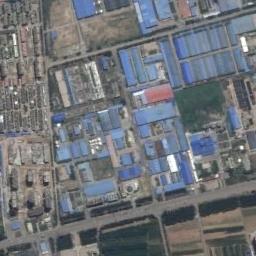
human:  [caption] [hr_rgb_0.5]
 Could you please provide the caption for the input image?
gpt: There are many paths around the industrial area .

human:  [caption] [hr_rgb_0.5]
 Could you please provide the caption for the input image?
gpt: The industrial area has lots of blue workshops and some other colors of workshops and some roads go through the industrial area .

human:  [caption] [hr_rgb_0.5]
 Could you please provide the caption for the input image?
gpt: There are many houses of different shapes and sizes in the industrial zone .

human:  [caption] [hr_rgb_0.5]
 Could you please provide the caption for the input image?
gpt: There are neatly planned factories and roads in an industrial area, And there are green space and free land .

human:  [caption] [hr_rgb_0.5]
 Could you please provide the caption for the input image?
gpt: There are many blue buildings on the industrial area beside a farmland .